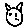
Label: cat